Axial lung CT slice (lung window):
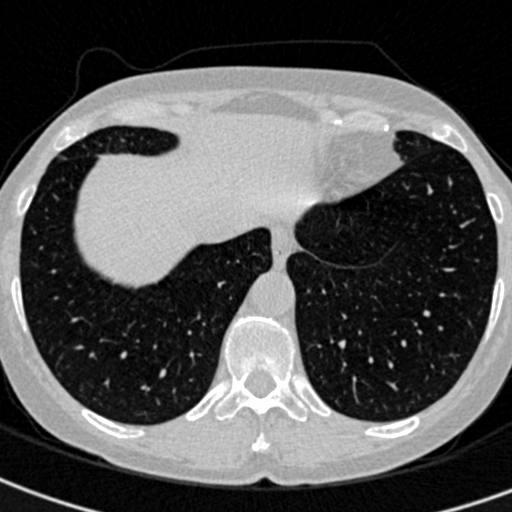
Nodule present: no